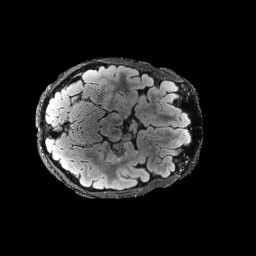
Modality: FLAIR
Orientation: axial
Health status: ill
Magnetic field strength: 3 T